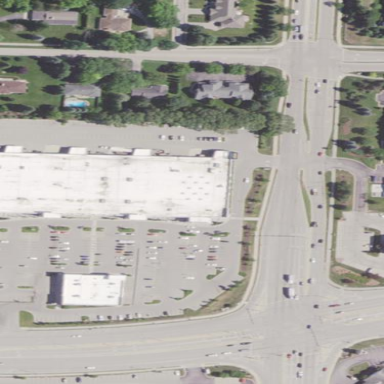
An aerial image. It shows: Retail area.